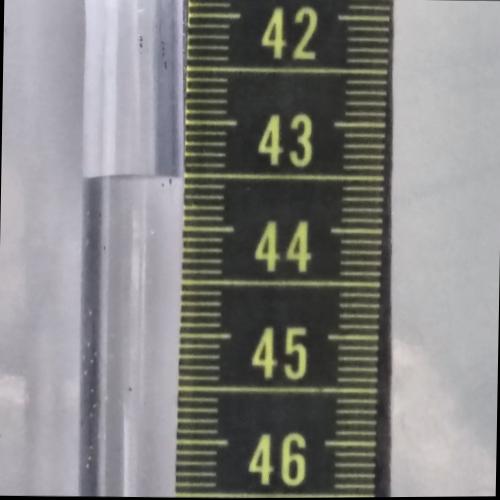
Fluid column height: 43.5 cm